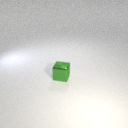
small green metal cube